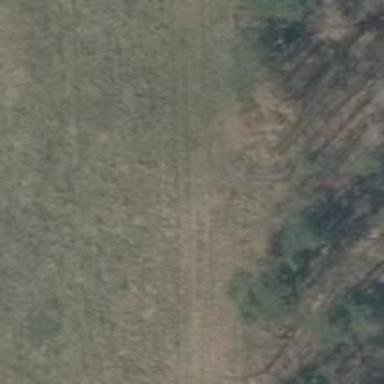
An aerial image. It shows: Grassy track with grade5 tracktype.